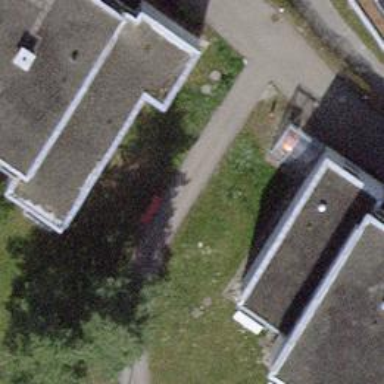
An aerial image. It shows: Red bench.